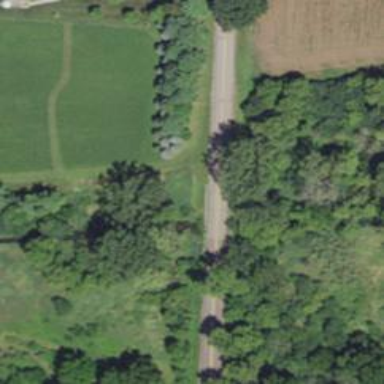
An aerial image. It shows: Culvert tunnel.